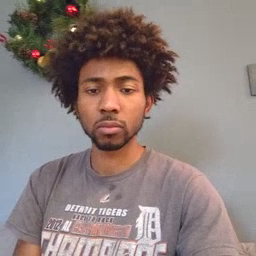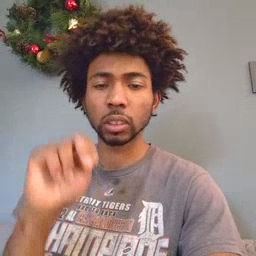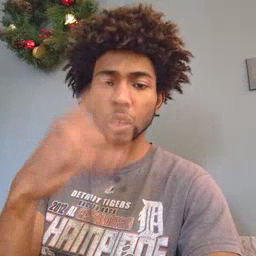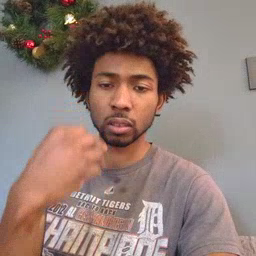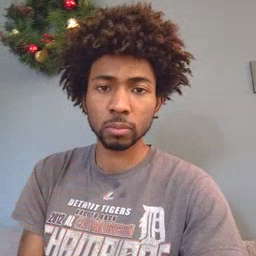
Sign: nap